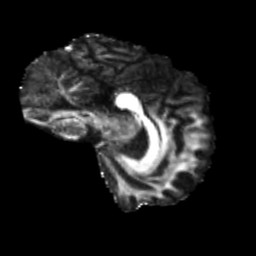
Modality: FA
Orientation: sagittal
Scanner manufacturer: siemens
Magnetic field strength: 3 T
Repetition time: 4 s
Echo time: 0.0594 s